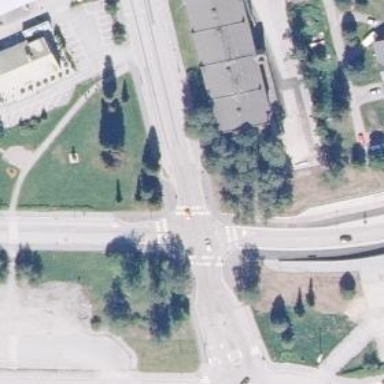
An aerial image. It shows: Uncontrolled zebra crossing on the road.